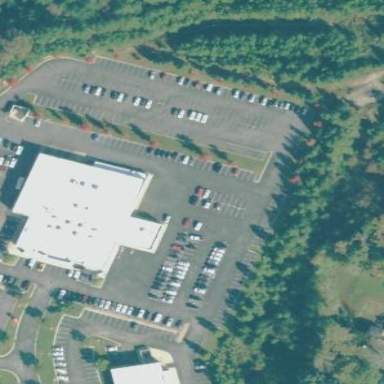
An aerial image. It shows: Building that houses car shop.